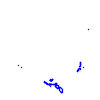
Particle: kaon